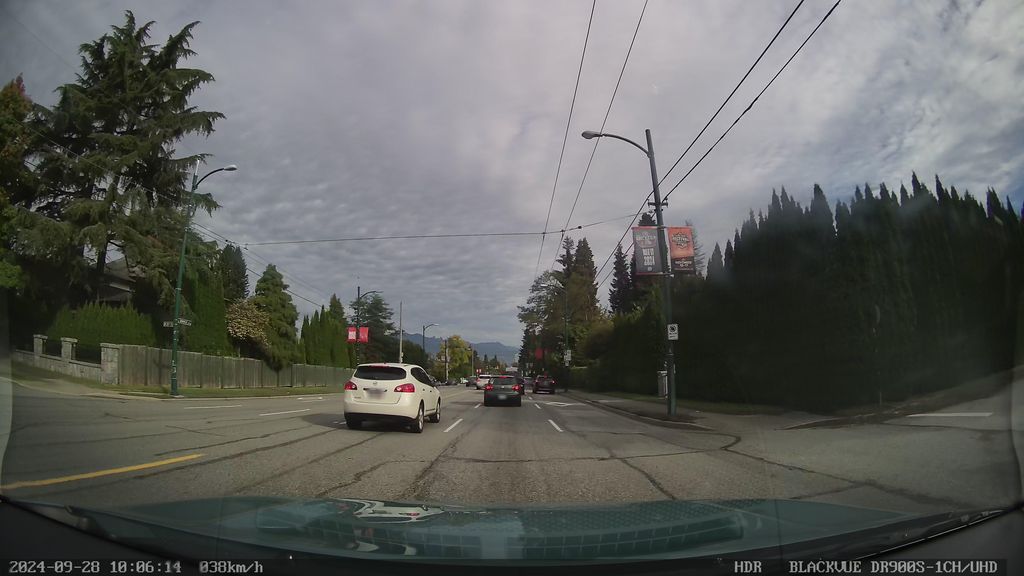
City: vancouver